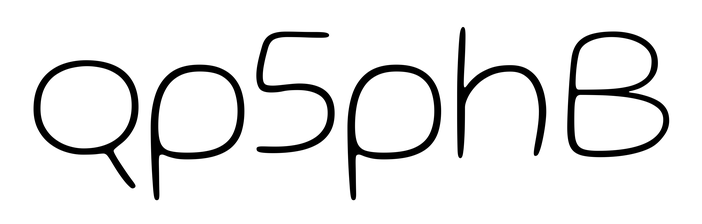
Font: Gluten_Thin